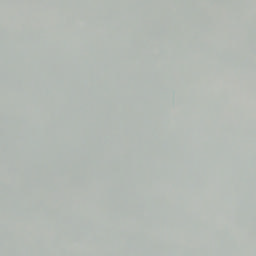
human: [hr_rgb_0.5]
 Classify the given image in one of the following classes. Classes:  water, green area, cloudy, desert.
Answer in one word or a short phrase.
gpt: cloudy